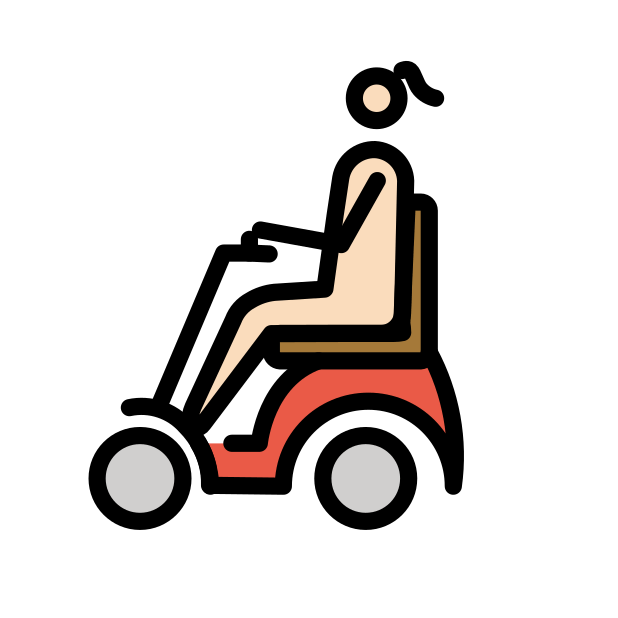
woman in motorized wheelchair: light skin tone